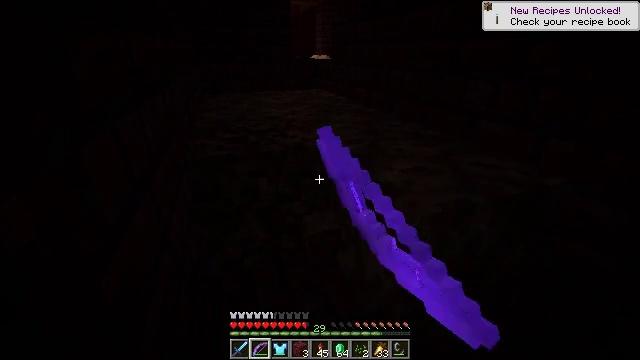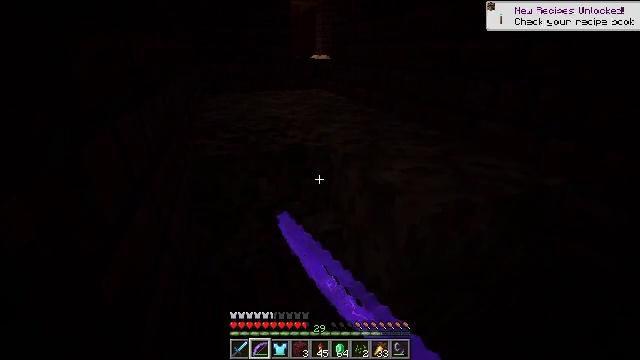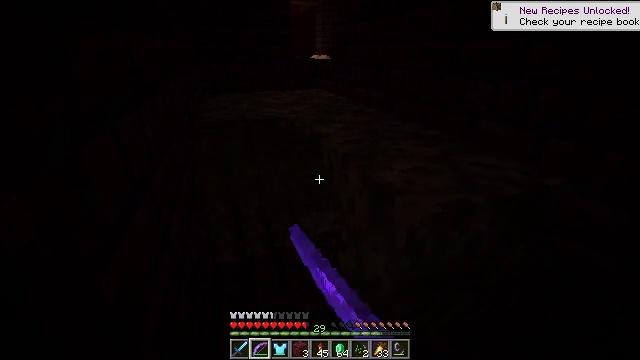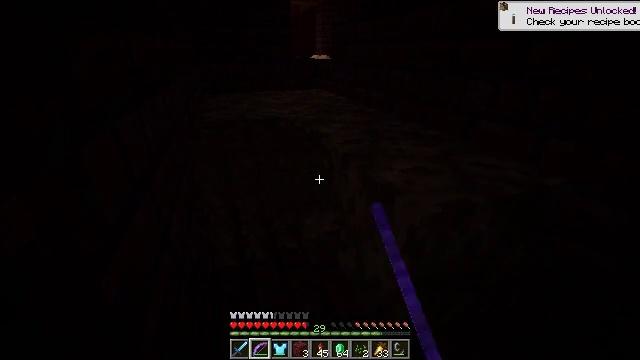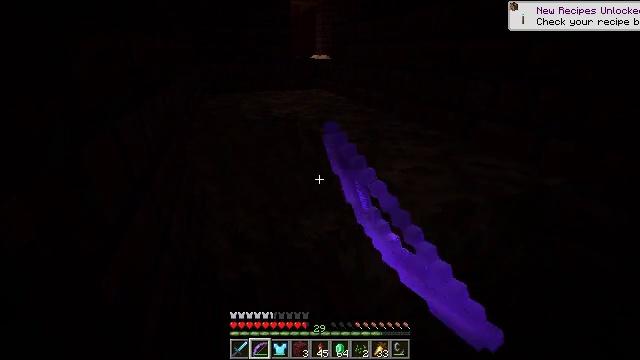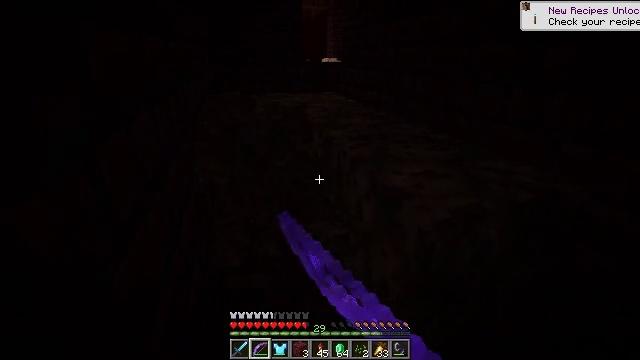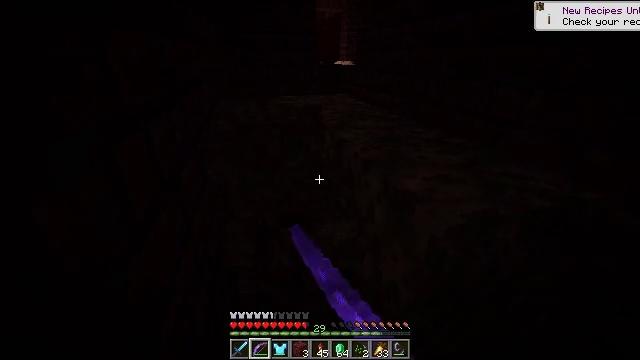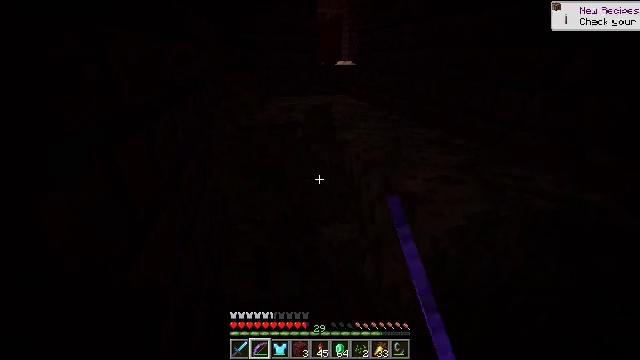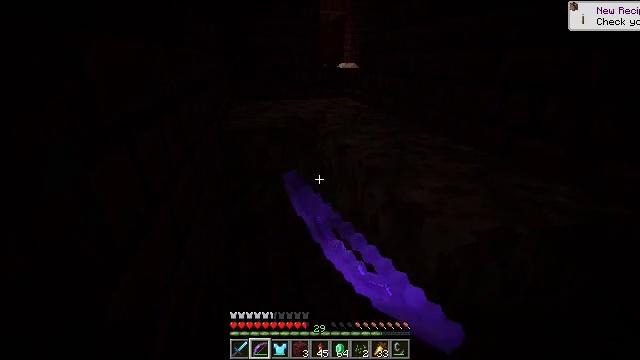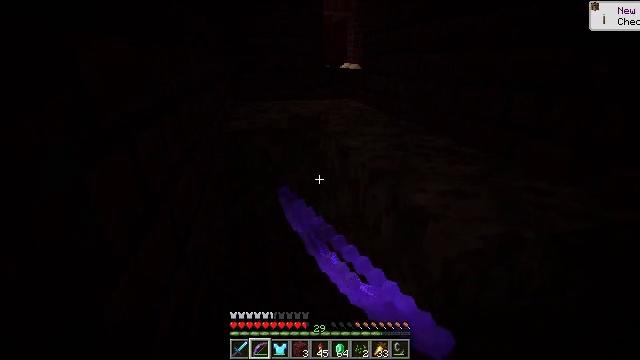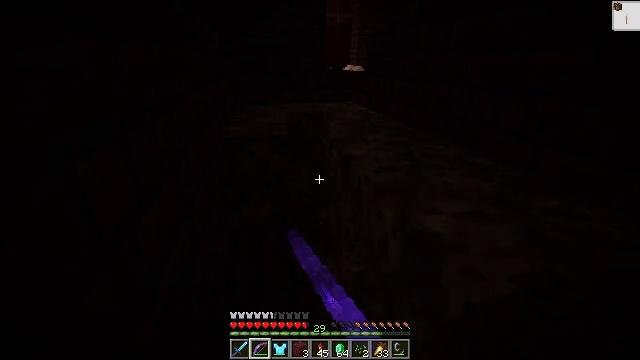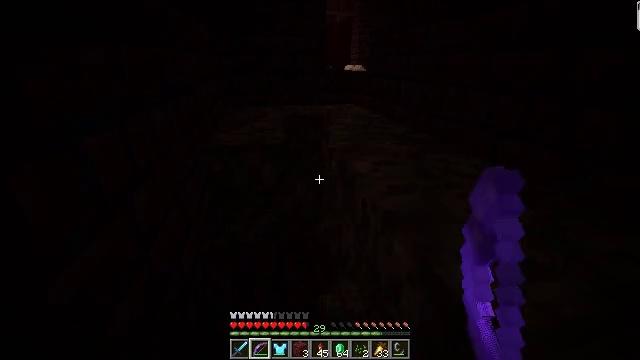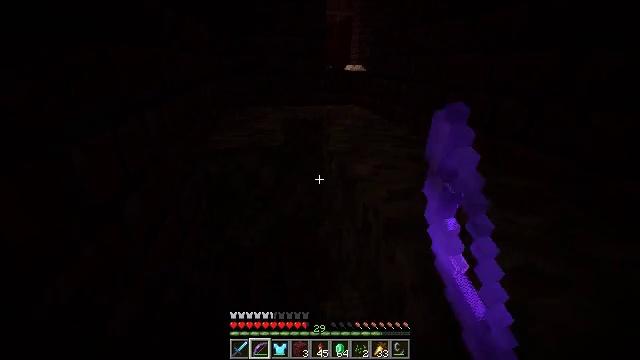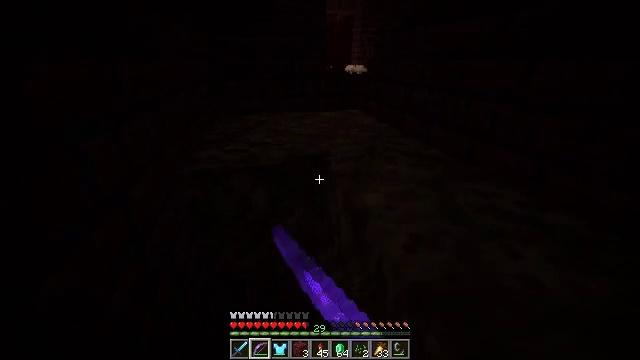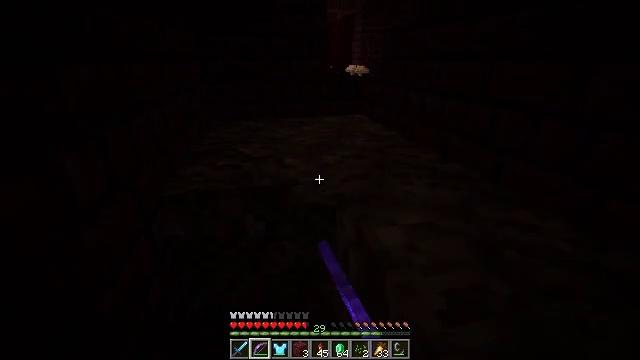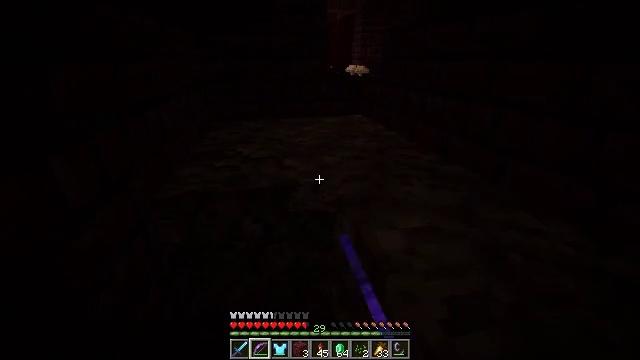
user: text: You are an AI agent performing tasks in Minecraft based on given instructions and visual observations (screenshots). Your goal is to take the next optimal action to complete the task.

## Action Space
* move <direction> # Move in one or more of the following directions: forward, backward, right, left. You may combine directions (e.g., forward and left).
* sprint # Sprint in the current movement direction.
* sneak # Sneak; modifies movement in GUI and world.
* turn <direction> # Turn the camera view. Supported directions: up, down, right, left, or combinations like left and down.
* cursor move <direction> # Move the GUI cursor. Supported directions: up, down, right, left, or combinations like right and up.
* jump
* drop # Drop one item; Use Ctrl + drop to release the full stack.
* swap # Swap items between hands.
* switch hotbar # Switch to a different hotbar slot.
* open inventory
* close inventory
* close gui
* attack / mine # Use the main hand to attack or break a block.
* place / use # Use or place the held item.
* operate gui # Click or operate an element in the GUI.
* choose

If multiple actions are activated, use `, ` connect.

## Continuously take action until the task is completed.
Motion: motion action
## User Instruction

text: Collect soul sand blocks.
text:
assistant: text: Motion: attack / mine
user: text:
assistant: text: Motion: attack / mine
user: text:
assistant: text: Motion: attack / mine
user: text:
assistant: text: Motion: attack / mine
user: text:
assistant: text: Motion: turn left, attack / mine
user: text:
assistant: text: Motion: turn left, attack / mine
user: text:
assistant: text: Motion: attack / mine
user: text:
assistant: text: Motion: move forward, attack / mine
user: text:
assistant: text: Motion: move forward, attack / mine
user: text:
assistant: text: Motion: move forward, attack / mine
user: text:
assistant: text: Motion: move forward, attack / mine
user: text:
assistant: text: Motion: move forward, attack / mine
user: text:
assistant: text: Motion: move forward, attack / mine
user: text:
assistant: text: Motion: move forward, attack / mine
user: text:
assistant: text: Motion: attack / mine
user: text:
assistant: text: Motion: attack / mine
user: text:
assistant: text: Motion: turn left, attack / mine
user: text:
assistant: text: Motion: turn left, attack / mine
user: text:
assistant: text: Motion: attack / mine
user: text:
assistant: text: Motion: attack / mine
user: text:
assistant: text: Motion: attack / mine
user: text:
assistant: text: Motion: attack / mine
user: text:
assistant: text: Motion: attack / mine
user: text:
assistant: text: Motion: attack / mine
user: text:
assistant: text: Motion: attack / mine
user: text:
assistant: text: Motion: attack / mine
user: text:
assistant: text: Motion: attack / mine
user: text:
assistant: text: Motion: attack / mine
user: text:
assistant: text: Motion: attack / mine
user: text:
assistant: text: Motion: move forward, attack / mine